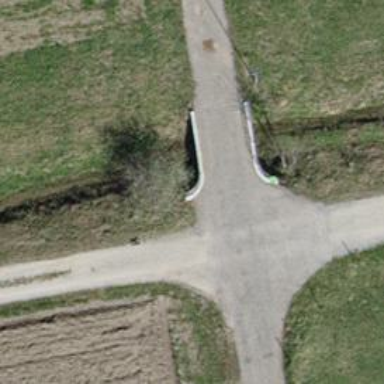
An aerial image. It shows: Residential road with bridge and cycle track.